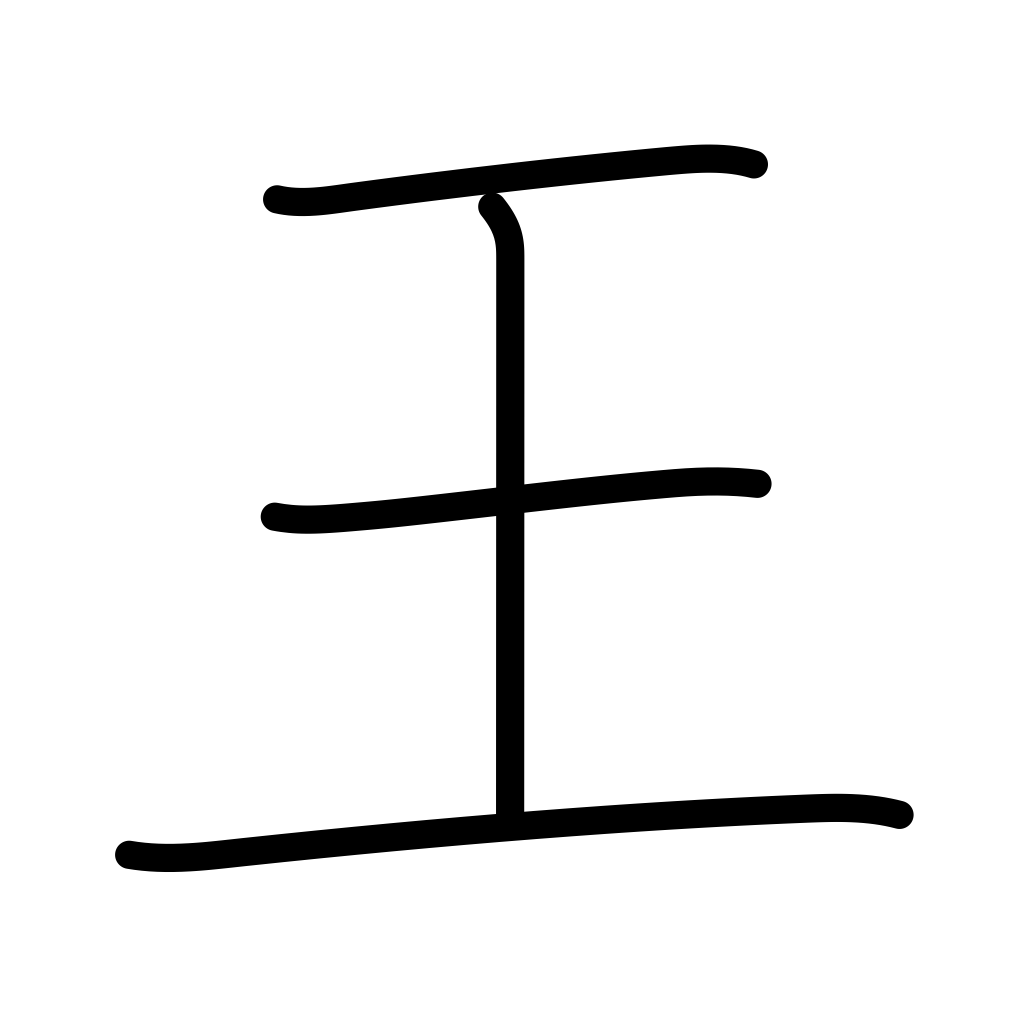
Meaning: king, rule, magnate